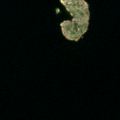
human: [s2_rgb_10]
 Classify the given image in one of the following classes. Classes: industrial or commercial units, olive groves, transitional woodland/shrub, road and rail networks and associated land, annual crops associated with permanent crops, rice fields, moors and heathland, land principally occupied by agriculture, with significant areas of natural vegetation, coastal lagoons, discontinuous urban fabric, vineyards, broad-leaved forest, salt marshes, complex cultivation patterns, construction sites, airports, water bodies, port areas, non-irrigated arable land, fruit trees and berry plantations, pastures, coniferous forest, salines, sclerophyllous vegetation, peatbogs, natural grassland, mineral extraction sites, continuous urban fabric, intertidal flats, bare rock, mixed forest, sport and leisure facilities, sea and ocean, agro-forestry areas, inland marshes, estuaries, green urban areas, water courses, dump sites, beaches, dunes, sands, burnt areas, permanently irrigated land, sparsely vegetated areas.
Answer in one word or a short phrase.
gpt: sea and ocean